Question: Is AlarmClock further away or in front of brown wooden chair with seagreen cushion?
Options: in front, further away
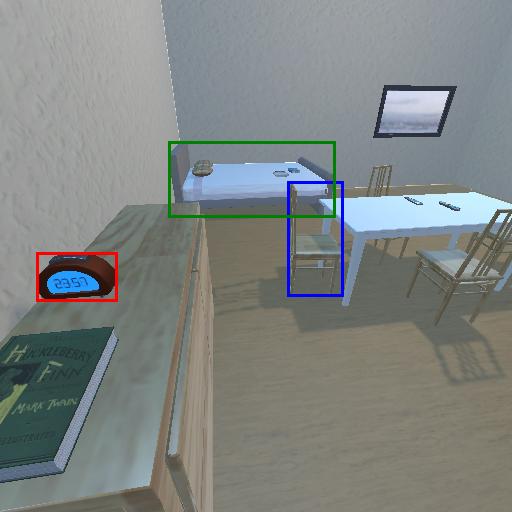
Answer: in front